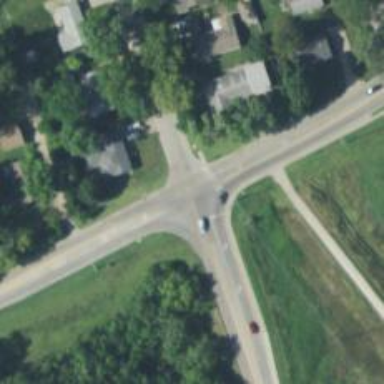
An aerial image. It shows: Tertiary road.